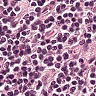
Metastatic tissue present: no